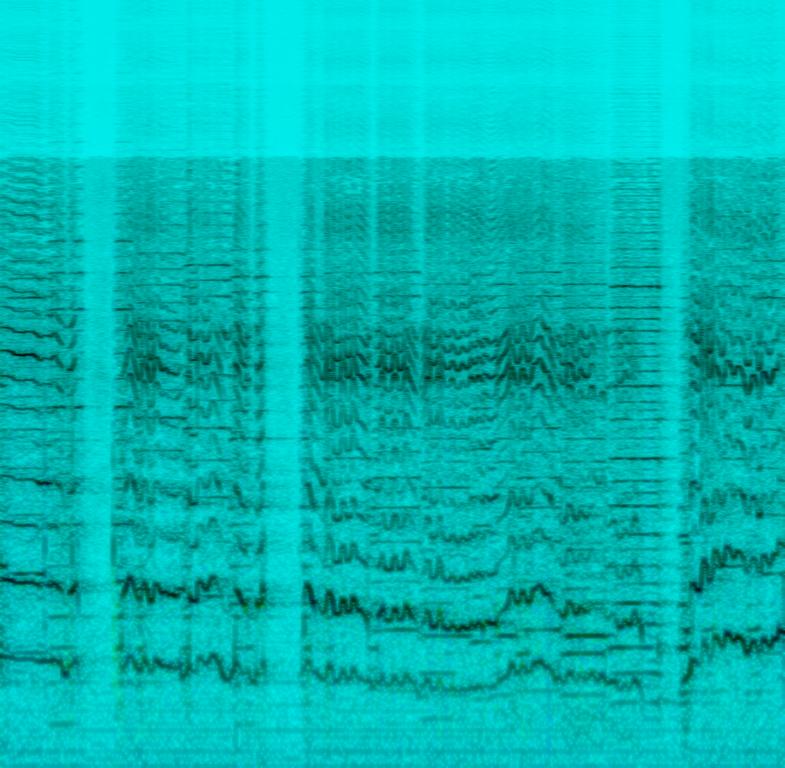
The low quality recording features an opera live performance by detuned female vocal singing over accordion melody. It is in mono, noisy and it sounds chaotic.